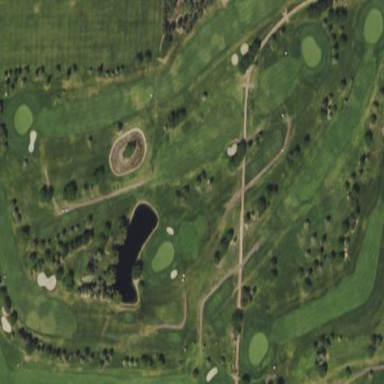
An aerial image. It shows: Golf course surrounded by greenery.